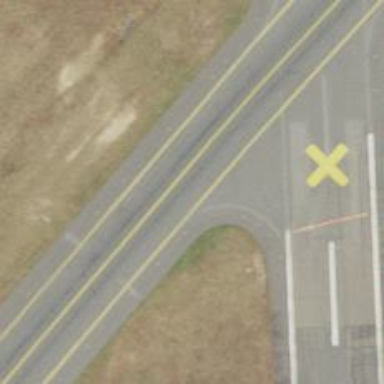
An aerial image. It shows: View of taxiway at the airport.